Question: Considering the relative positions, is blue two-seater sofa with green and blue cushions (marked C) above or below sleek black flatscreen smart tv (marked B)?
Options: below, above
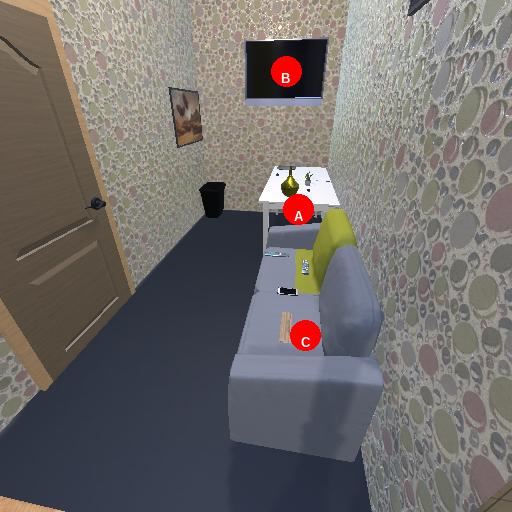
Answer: below